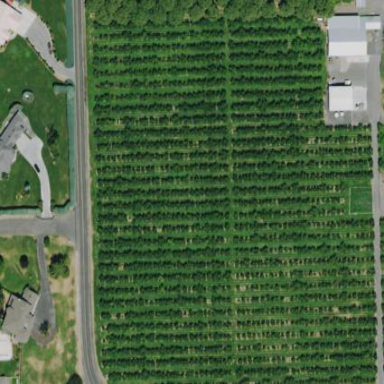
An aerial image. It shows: Orchard.